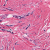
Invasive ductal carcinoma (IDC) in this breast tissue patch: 0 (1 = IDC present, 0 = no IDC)